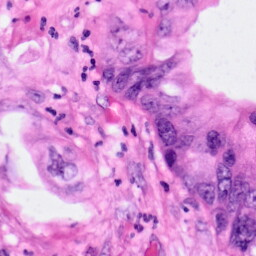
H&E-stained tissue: Pancreatic